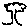
Label: tree